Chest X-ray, AP view. Patient: 26 years old, sex M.
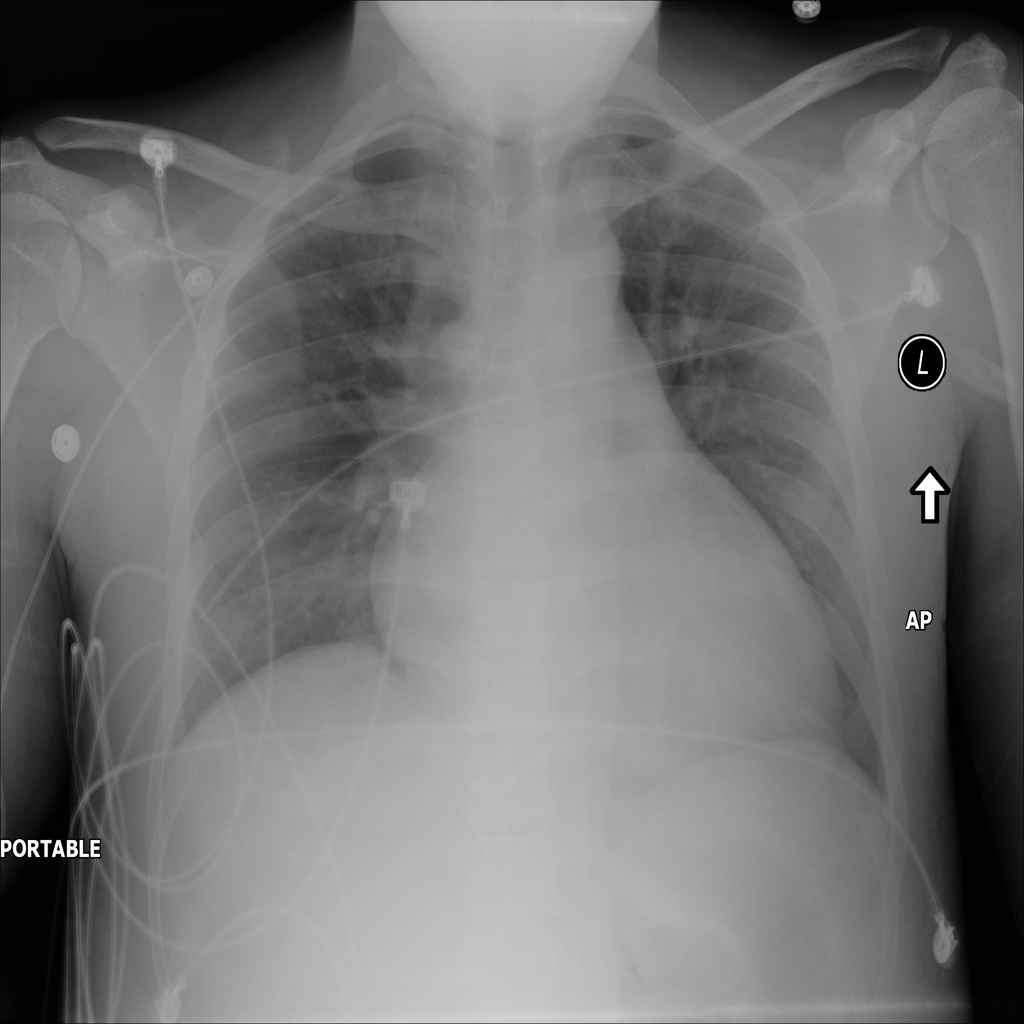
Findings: Consolidation, Effusion